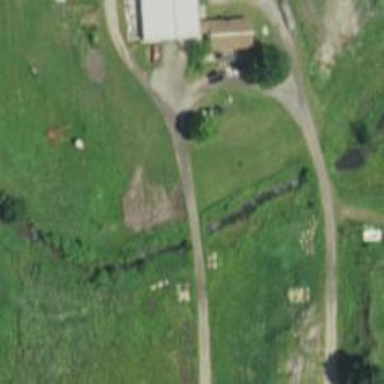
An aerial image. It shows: Driveway bridge over service road.